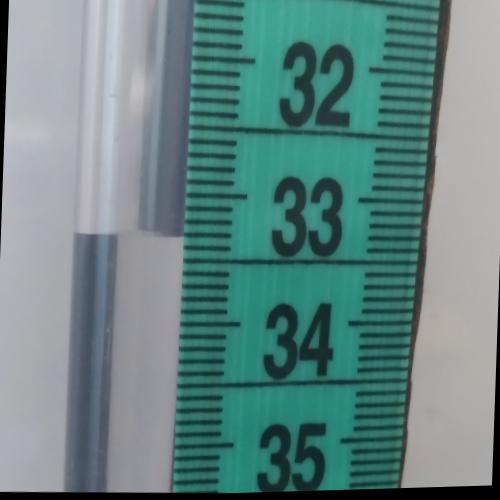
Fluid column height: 33.3 cm